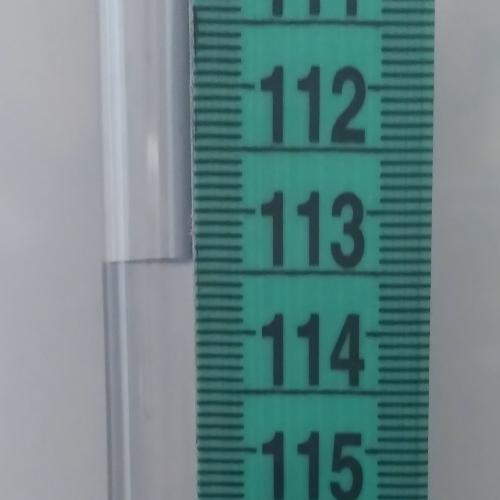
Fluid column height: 113.4 cm